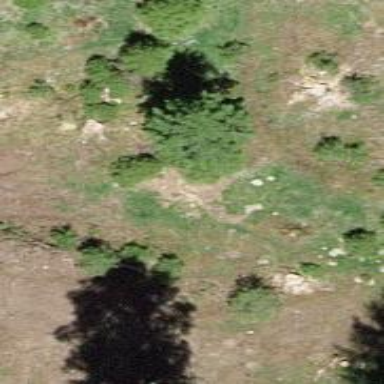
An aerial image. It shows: Single tag "natural: tree."